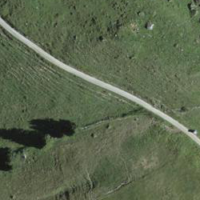
EUNIS habitat code: 24
Species observed at this site:
Astrantia major